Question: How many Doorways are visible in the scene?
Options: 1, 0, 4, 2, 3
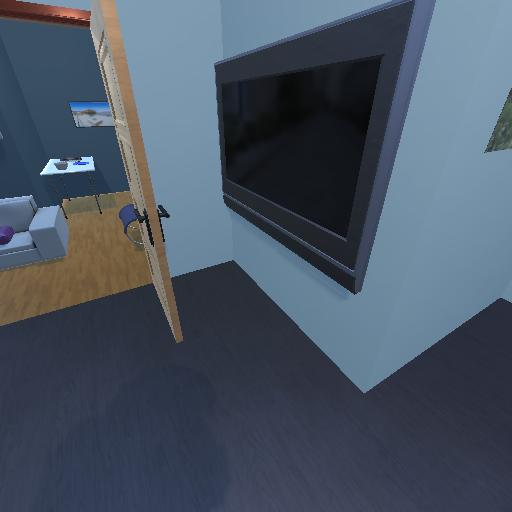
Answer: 1